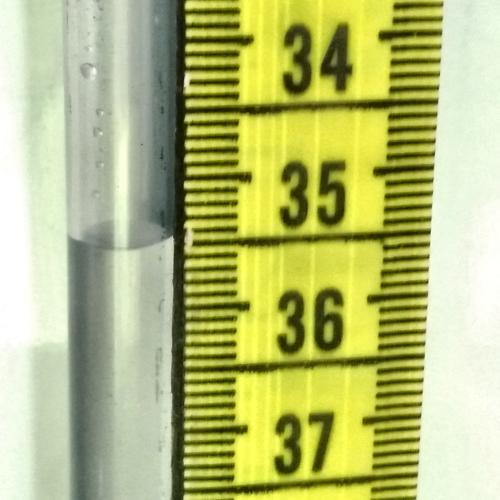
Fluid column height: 35.5 cm